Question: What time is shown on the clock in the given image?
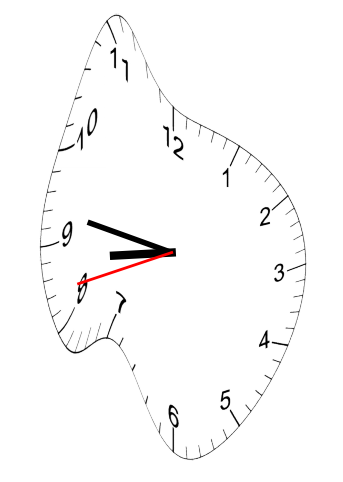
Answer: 08:46:42